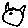
Label: cat